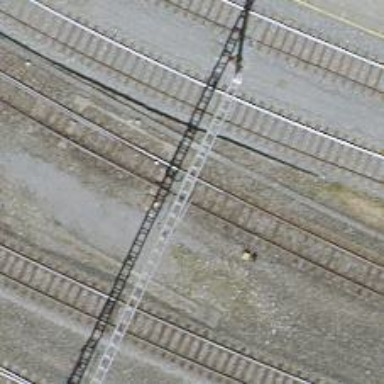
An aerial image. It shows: Railway switch.